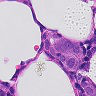
Metastatic tissue present: yes